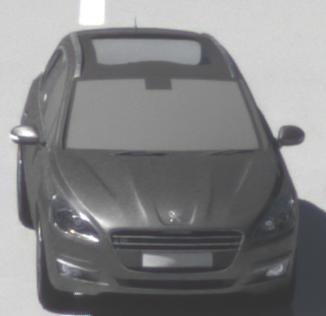
Make: Peugeot
Model: 508 SW 120 VTi
Detailed model: 508 (I) SW
Model produced from: 2011/03
Model produced until: 2014/05
Doors: 5
Color: gray
Road condition: wet road
Daytime: midday
Contrast: high contrast